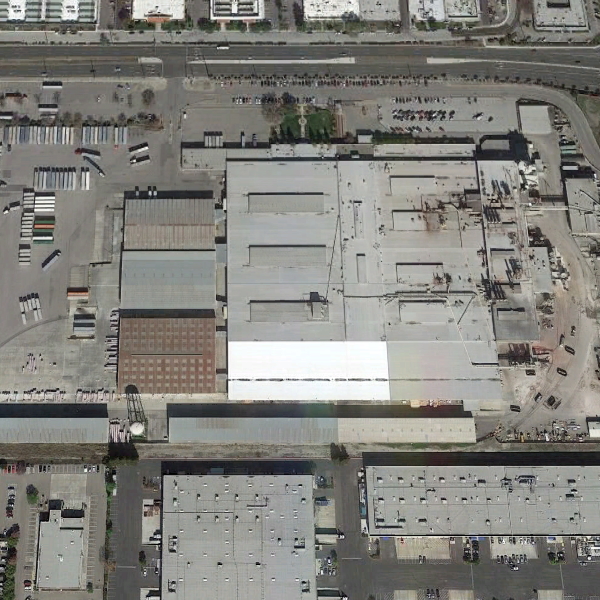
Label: Industrial